Question: I have this unpivot table and I wish to remove the filter that is applied to it.
'''
DECLARE @colsPivot AS NVARCHAR(MAX),
@colsUnpivot as NVARCHAR(MAX),
@query AS NVARCHAR(MAX)
select @colsPivot = STUFF((SELECT distinct ',' + QUOTENAME(year(EcoDate))
from PhdRpt.RptCaseEco
FOR XML PATH(''), TYPE
).value('.', 'NVARCHAR(MAX)')
,1,1,'')
select @colsUnpivot = stuff((select ','+quotename(C.name)
from sys.columns as C
where C.object_id = object_id('PhdRpt.RptCaseEco')
and C.name Like 'Net%'
for xml path('')), 1, 1, '')
set @query
= 'select *
from
(
select reportruncaseid, year(Ecodate) as EcoYear, val, col
from phdrpt.rptcaseeco
unpivot
(
val
for col in ('+ @colsUnpivot +')
) u
) x1
pivot
(
max(val)
for ecoyear in ('+ @colspivot +')
) p ORDER BY reportruncaseid'
exec(@query)
'''
This table worked before because all the columns had a prefix of "Net" but now there are other columns that are being filtered out because they do not begin with "Net". I tried to remove --- and C.name Like 'Net%' --- but I keep getting these errors:
'Msg 8167, Level 16, State 1, Line 10 The type of column "EcoDate" conflicts with the type of other columns specified in the UNPIVOT list.'
'Msg 207, Level 16, State 1, Line 4 Invalid column name 'reportruncaseid'.'
'Msg 207, Level 16, State 1, Line 4 Invalid column name 'Ecodate'.'
Here is what the table looks like

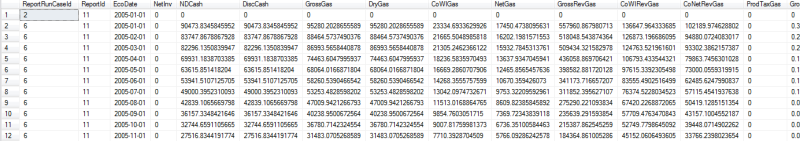
Answer: The filter to get the list of columns to UNPIVOT can be removed but if there are columns that you do not want to UNPIVOT then you will need to exclude them:
'''
select @colsUnpivot = stuff((select ','+quotename(C.name)
from sys.columns as C
where C.object_id = object_id('PhdRpt.RptCaseEco')
and C.name not in ('reportruncaseid', 'Ecodate')
for xml path('')), 1, 1, '')
'''
This will return all of the columns to unpivot, except 'reportruncaseid' and 'Ecodate' (or other columns you do not want unpivoted). So the full query will be:
'''
DECLARE @colsPivot AS NVARCHAR(MAX),
@colsUnpivot as NVARCHAR(MAX),
@query AS NVARCHAR(MAX)
select @colsPivot = STUFF((SELECT distinct ',' + QUOTENAME(year(EcoDate))
from PhdRpt.RptCaseEco
FOR XML PATH(''), TYPE
).value('.', 'NVARCHAR(MAX)')
,1,1,'')
select @colsUnpivot = stuff((select ','+quotename(C.name)
from sys.columns as C
where C.object_id = object_id('PhdRpt.RptCaseEco')
and C.name not in ('reportruncaseid', 'Ecodate')
for xml path('')), 1, 1, '')
set @query
= 'select *
from
(
select reportruncaseid, year(Ecodate) as EcoYear, val, col
from phdrpt.rptcaseeco
unpivot
(
val
for col in ('+ @colsUnpivot +')
) u
) x1
pivot
(
max(val)
for ecoyear in ('+ @colspivot +')
) p ORDER BY reportruncaseid'
exec(@query);
'''
Also if you have columns that are different datatypes, then you will have to cast them to the same datatype prior to applying the unpivot.